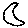
Label: moon